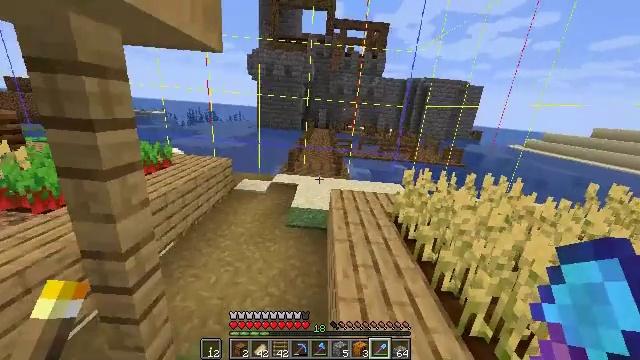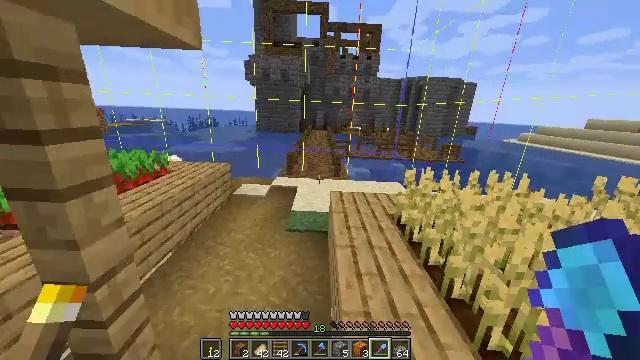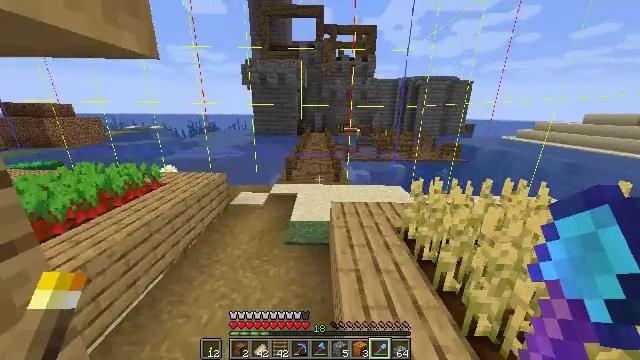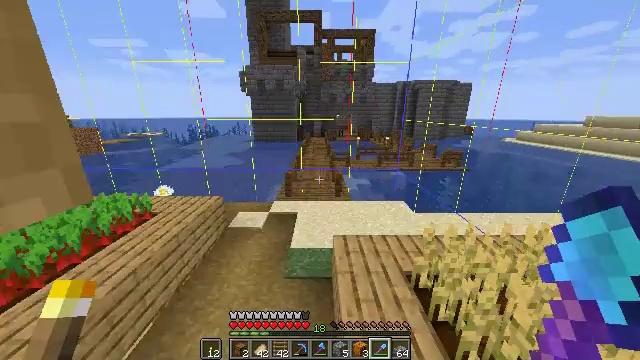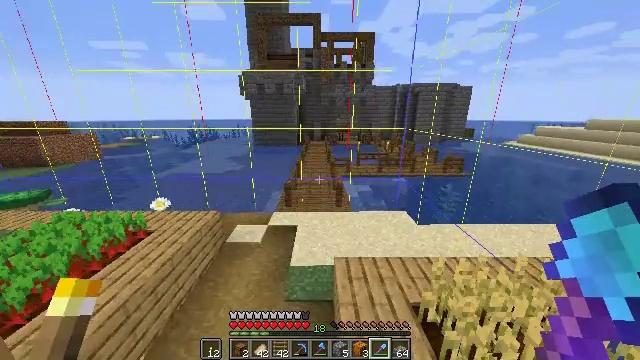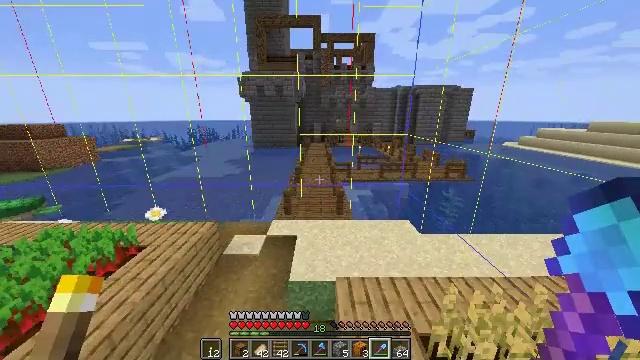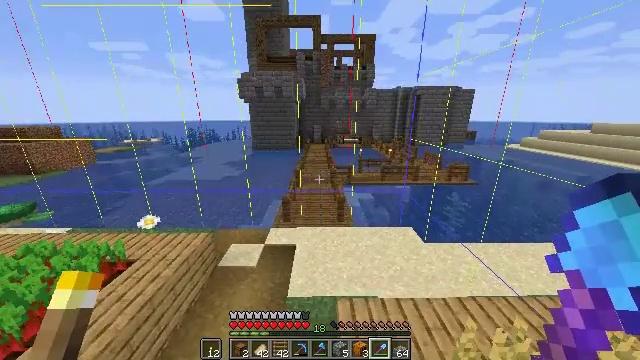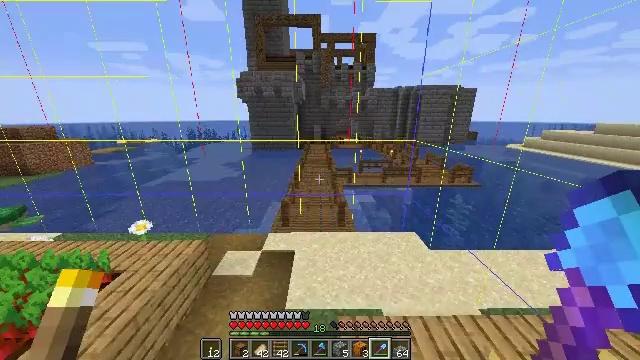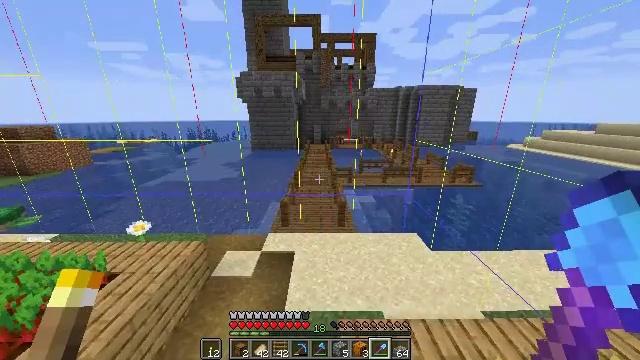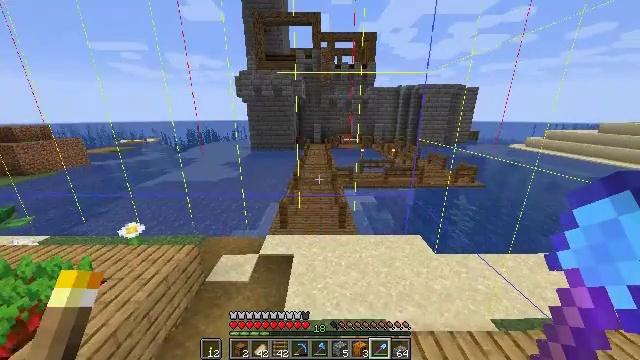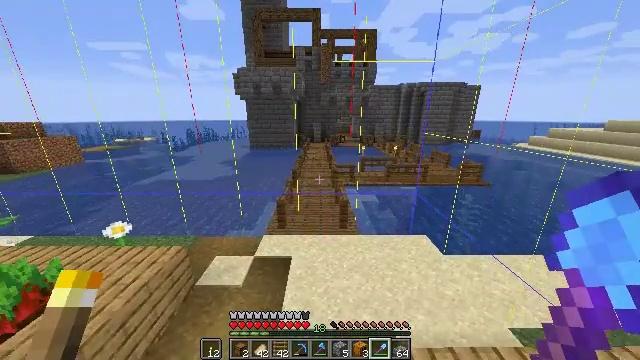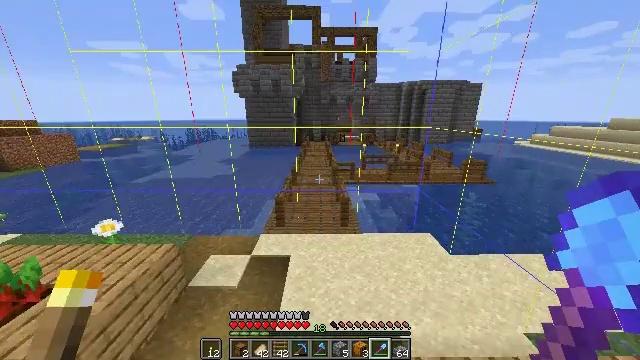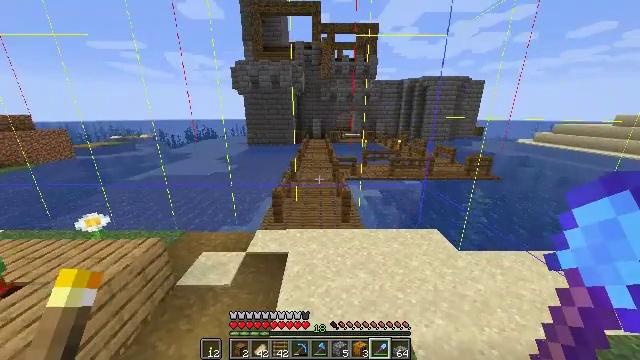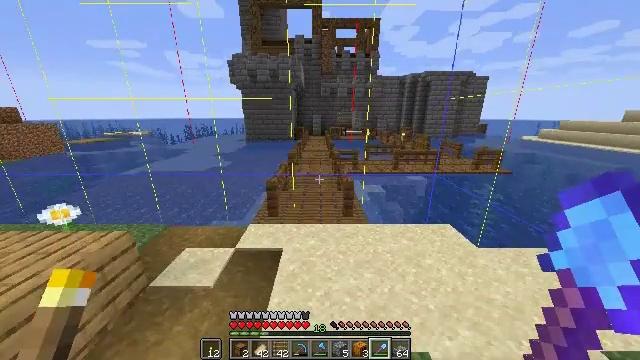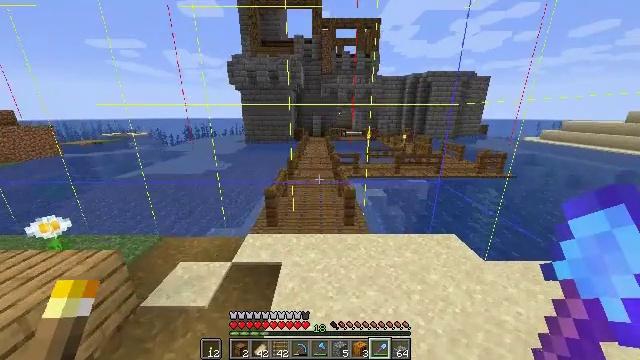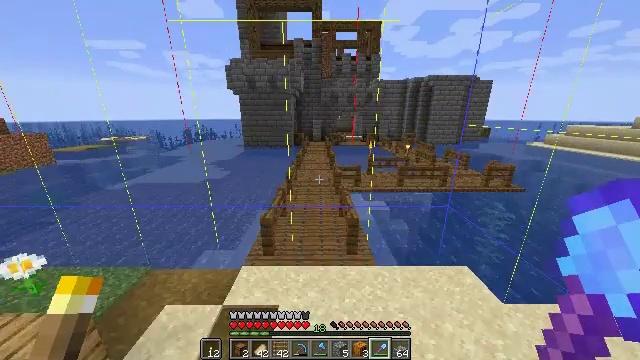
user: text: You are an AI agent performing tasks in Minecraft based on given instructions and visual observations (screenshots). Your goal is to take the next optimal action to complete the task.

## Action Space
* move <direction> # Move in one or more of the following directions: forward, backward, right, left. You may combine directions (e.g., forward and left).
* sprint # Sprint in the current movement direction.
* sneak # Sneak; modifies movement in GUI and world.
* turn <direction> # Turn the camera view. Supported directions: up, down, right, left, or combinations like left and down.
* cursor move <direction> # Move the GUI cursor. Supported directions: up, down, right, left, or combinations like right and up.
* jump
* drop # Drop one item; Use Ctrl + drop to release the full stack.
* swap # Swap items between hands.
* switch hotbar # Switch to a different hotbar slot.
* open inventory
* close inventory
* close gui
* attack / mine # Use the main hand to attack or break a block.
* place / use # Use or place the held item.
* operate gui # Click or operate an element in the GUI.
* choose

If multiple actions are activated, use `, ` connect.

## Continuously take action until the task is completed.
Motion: motion action
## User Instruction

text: Break soul sand to slow down mobs.
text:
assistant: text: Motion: move forward
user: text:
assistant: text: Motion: move forward, jump
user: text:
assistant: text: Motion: move forward, jump
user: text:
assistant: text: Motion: move forward, jump
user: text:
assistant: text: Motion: move forward, jump
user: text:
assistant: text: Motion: move forward, jump
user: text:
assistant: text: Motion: move forward, jump
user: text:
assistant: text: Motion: move forward, jump
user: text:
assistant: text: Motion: move forward, jump
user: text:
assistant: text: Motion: move forward, jump
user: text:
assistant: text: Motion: move forward, jump
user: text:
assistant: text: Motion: move forward, jump
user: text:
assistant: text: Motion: move forward, jump
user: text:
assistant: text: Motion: move forward, sprint, jump
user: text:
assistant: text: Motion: move forward, sprint, jump
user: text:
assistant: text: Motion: move forward, sprint, jump
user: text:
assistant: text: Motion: move forward, sprint, jump
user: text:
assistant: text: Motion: move forward, jump
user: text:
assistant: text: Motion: move forward, jump
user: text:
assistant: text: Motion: move forward, jump
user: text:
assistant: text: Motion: move forward, jump
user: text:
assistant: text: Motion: move forward, jump
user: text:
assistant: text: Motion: move forward, jump
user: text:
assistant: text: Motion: move forward, jump
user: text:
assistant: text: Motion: move forward, jump
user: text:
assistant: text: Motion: move forward, jump
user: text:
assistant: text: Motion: move forward
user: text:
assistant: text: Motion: no_op
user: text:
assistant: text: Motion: open inventory
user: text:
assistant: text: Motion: open inventory